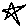
Label: star